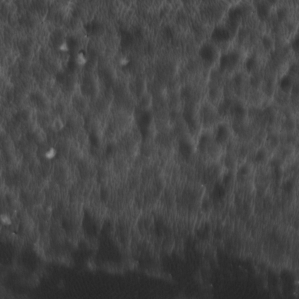
Label: non_frost